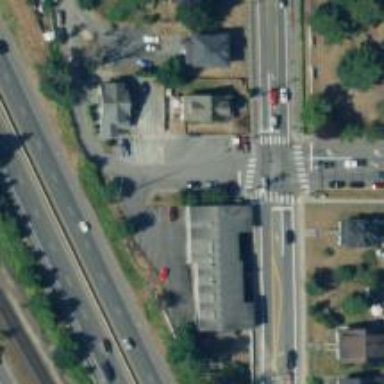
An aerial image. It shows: Crossing on the road.